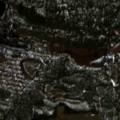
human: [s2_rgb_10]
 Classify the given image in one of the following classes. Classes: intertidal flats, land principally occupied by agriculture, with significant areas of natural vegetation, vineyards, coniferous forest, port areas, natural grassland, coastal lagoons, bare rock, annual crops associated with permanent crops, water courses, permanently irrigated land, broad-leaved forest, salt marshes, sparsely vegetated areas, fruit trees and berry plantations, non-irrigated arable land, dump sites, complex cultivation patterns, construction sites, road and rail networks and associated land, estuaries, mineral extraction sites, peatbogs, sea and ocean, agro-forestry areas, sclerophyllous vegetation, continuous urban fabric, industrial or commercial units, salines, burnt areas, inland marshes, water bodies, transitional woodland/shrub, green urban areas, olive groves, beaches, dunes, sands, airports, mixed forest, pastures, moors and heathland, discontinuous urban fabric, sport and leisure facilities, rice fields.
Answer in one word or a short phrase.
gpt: coniferous forest, mixed forest, transitional woodland/shrub